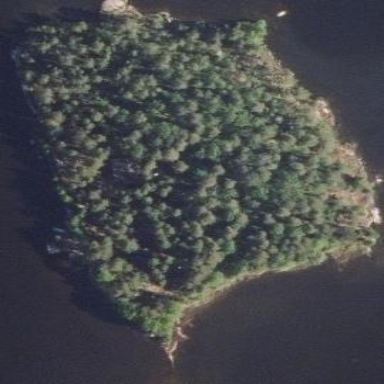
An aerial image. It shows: Islet covered with woodland.